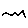
Label: zigzag